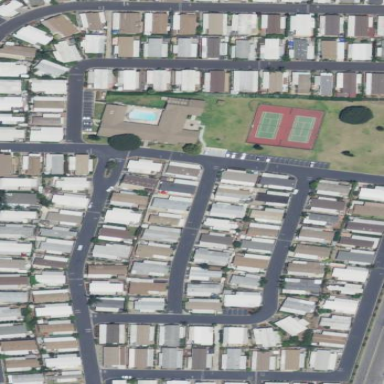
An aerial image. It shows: Residential area designated as trailer park.